Question: I've got a two-dimmentional array filled with some data. I want to select all the fields with the same value as field [0][0] that are connected to it in a way presented on the image below:

Can you think of some easy algorythm that will achieve that? I don't hope for some ready to use code - more like some guidelines.
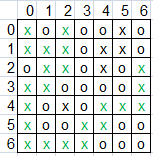
Answer: Use a recursive algorithm. Check each of the adjacent cells, and if it matches recurse with that cell being the starting point. Collect all the matching cells in a list. To avoid infinite loops, check whether the cell is already in the result list before recursing.